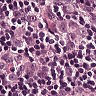
Metastatic tissue present: yes